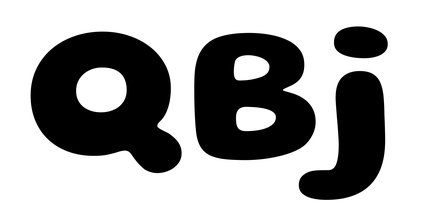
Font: Gluten_Bold